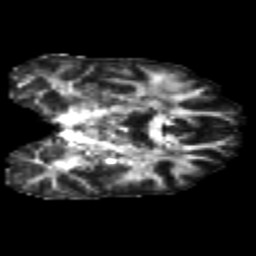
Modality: FA
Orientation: coronal
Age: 24
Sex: male
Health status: healthy
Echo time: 0.074 s